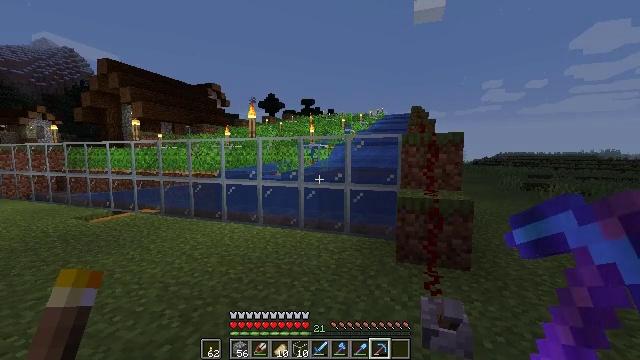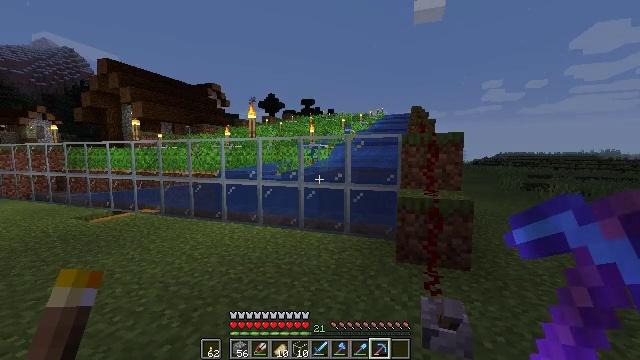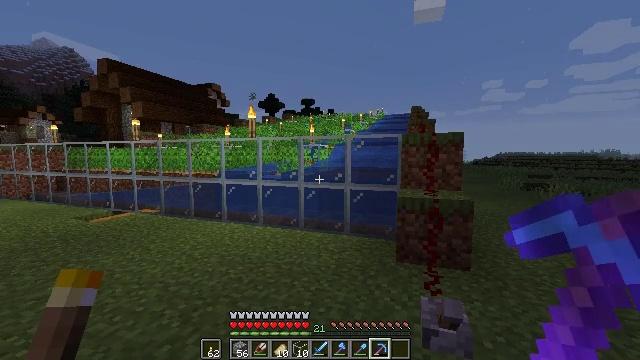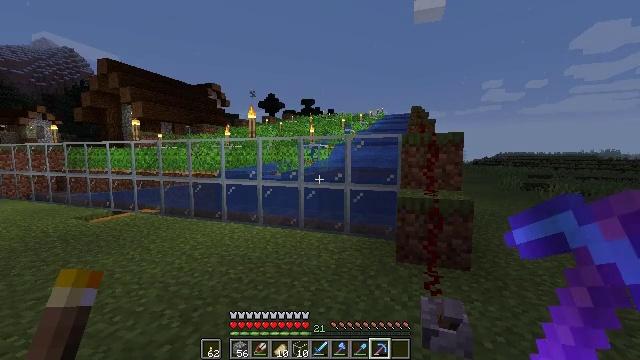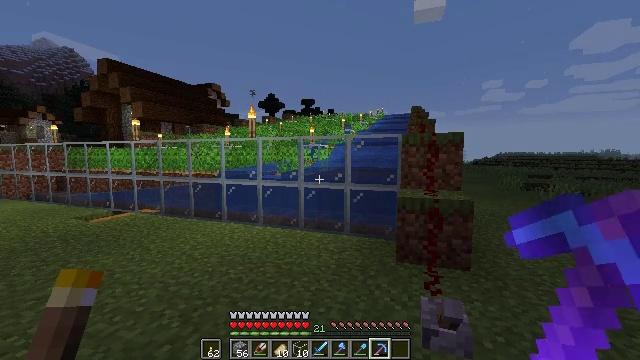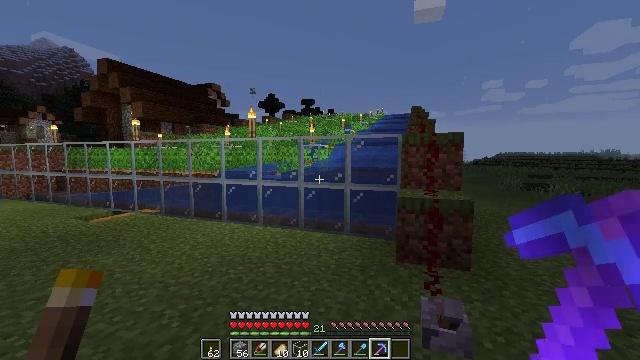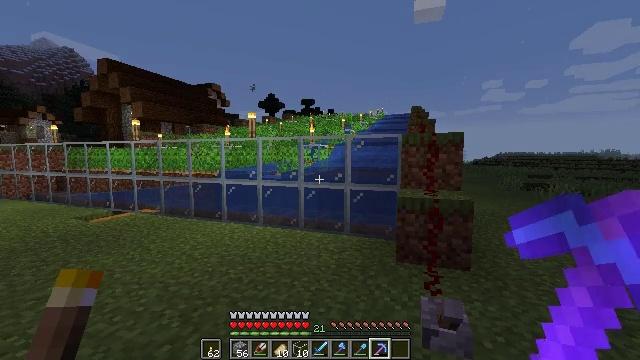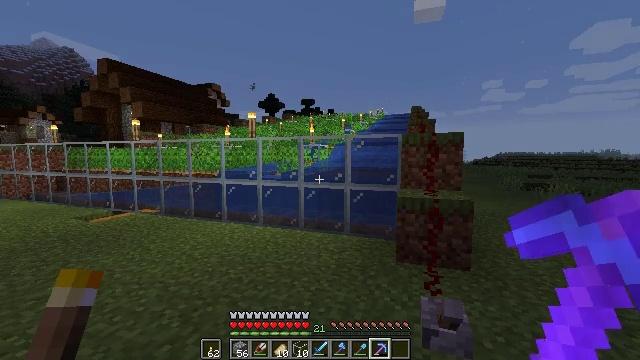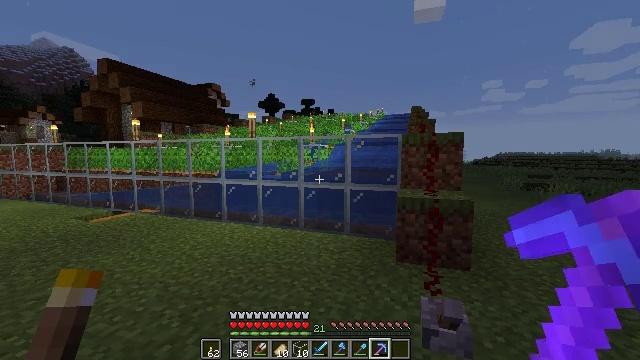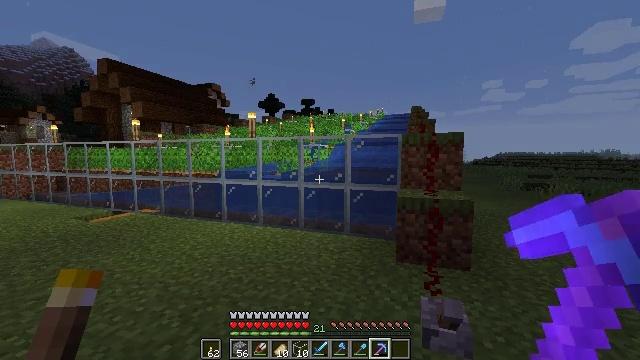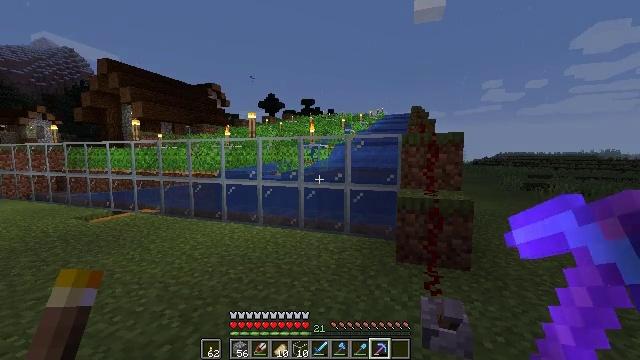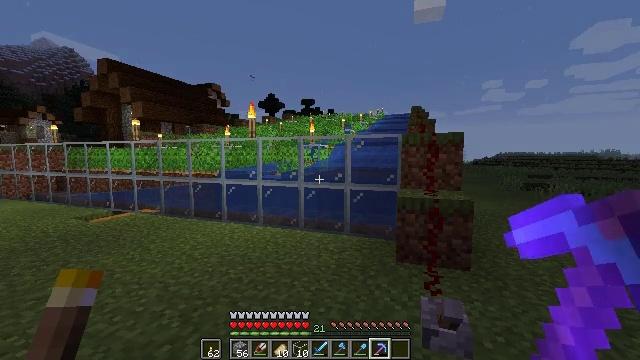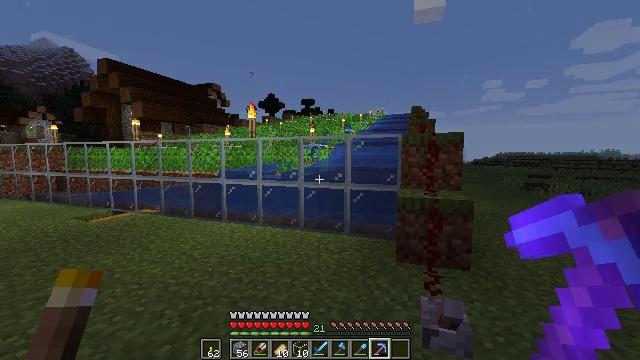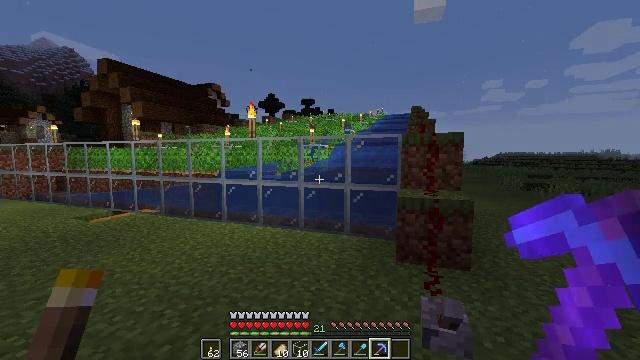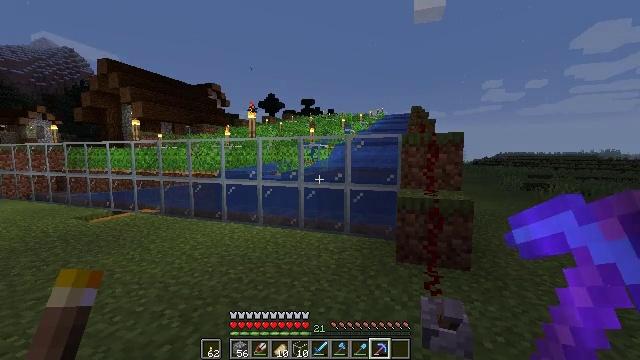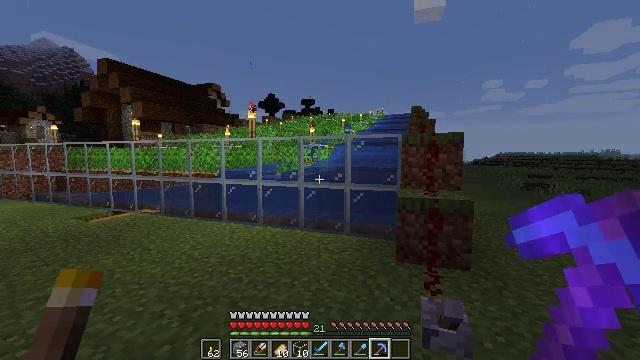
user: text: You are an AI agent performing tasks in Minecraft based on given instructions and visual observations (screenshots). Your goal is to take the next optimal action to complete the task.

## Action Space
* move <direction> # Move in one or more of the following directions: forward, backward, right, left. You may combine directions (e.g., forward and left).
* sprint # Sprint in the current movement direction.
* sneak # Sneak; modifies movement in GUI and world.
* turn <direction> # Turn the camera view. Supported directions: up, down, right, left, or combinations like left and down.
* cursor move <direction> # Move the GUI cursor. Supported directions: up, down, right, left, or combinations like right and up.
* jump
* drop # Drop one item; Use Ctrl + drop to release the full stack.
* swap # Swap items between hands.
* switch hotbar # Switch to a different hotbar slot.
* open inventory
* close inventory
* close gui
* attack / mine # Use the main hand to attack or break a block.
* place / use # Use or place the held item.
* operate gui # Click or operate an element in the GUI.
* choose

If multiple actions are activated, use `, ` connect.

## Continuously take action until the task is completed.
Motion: motion action
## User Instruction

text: Collect redstone wire by mining it.
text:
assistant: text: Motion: no_op
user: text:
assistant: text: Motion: no_op
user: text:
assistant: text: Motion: no_op
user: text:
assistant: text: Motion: no_op
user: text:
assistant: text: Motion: no_op
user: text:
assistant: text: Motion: no_op
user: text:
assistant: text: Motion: no_op
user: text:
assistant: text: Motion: no_op
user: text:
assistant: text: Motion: no_op
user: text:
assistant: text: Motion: no_op
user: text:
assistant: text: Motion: no_op
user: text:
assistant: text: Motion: no_op
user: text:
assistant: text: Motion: no_op
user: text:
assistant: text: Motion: no_op
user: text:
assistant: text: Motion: no_op
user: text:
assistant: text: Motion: no_op
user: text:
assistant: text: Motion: turn right and down
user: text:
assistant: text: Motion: turn right and down
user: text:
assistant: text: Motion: turn right
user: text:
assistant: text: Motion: no_op
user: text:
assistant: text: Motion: turn down
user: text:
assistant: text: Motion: turn down
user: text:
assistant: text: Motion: turn right and down
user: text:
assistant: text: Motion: turn down
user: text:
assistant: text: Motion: turn down
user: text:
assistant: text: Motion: turn down
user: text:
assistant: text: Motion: turn left and down
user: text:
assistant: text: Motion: turn down
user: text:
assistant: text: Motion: no_op
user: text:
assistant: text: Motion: no_op